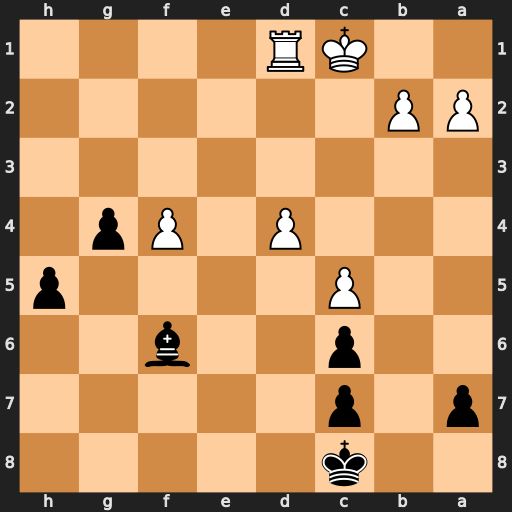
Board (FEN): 2k5/p1p5/2p2b2/2P4p/3P1Pp1/8/PP6/2KR4
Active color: b
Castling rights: -
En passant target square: -
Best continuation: g3 Rg1 h4